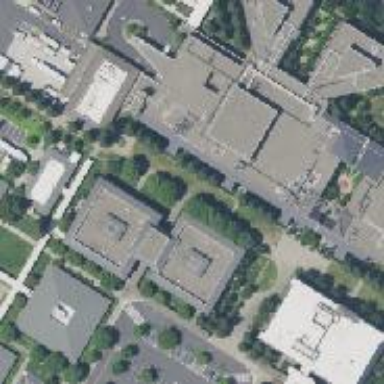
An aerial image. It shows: Hospital building.